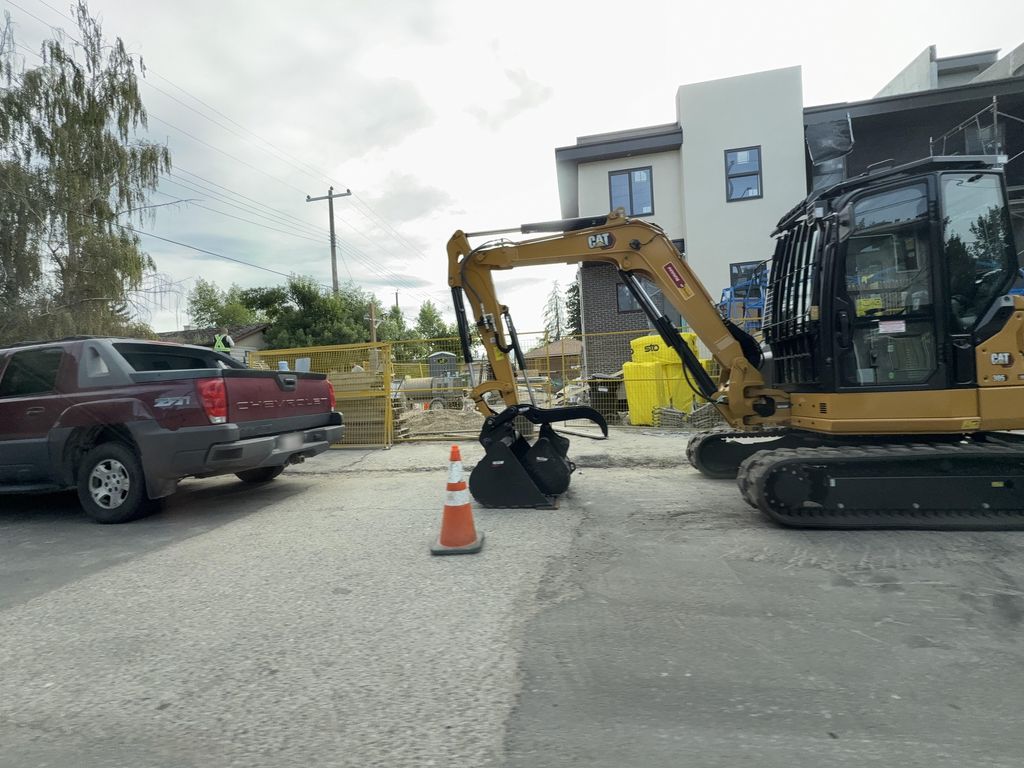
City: calgary